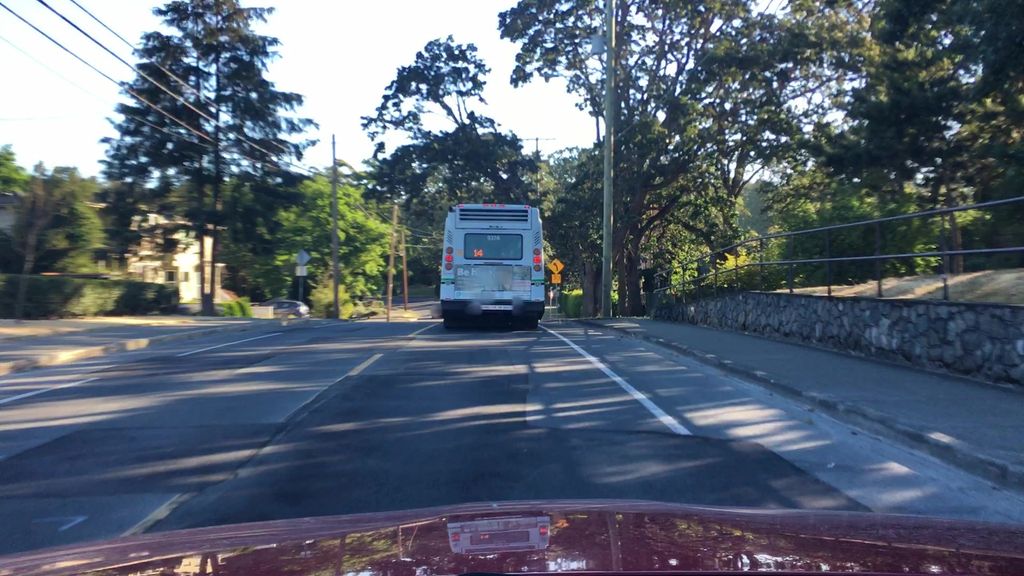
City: victoria